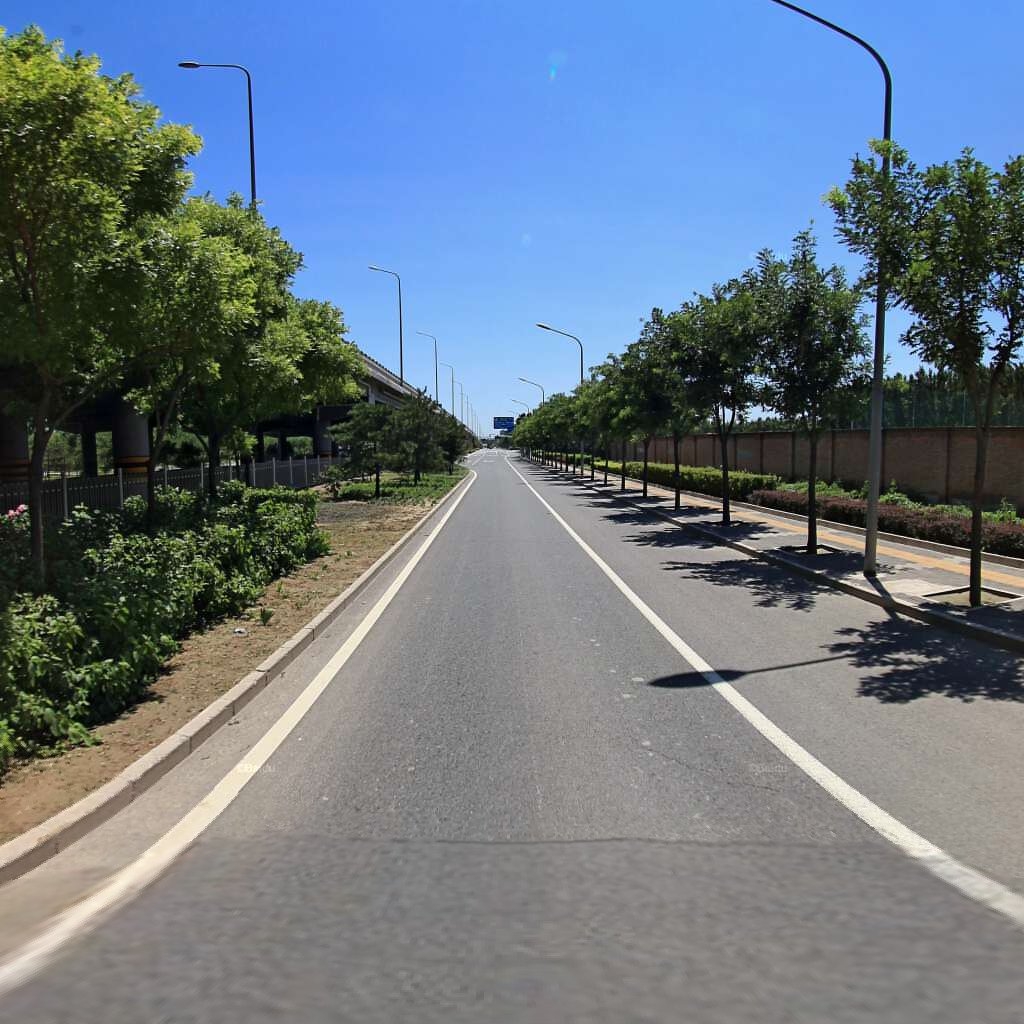
Region: Chaoyang
Road damage annotations: longitudinal crack